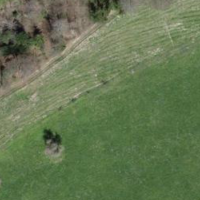
EUNIS habitat code: 52
Species observed at this site:
Teucrium scorodonia